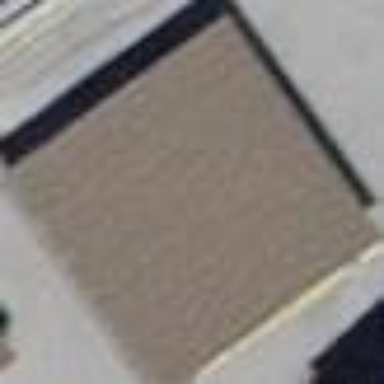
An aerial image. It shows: Garage building.